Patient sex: M
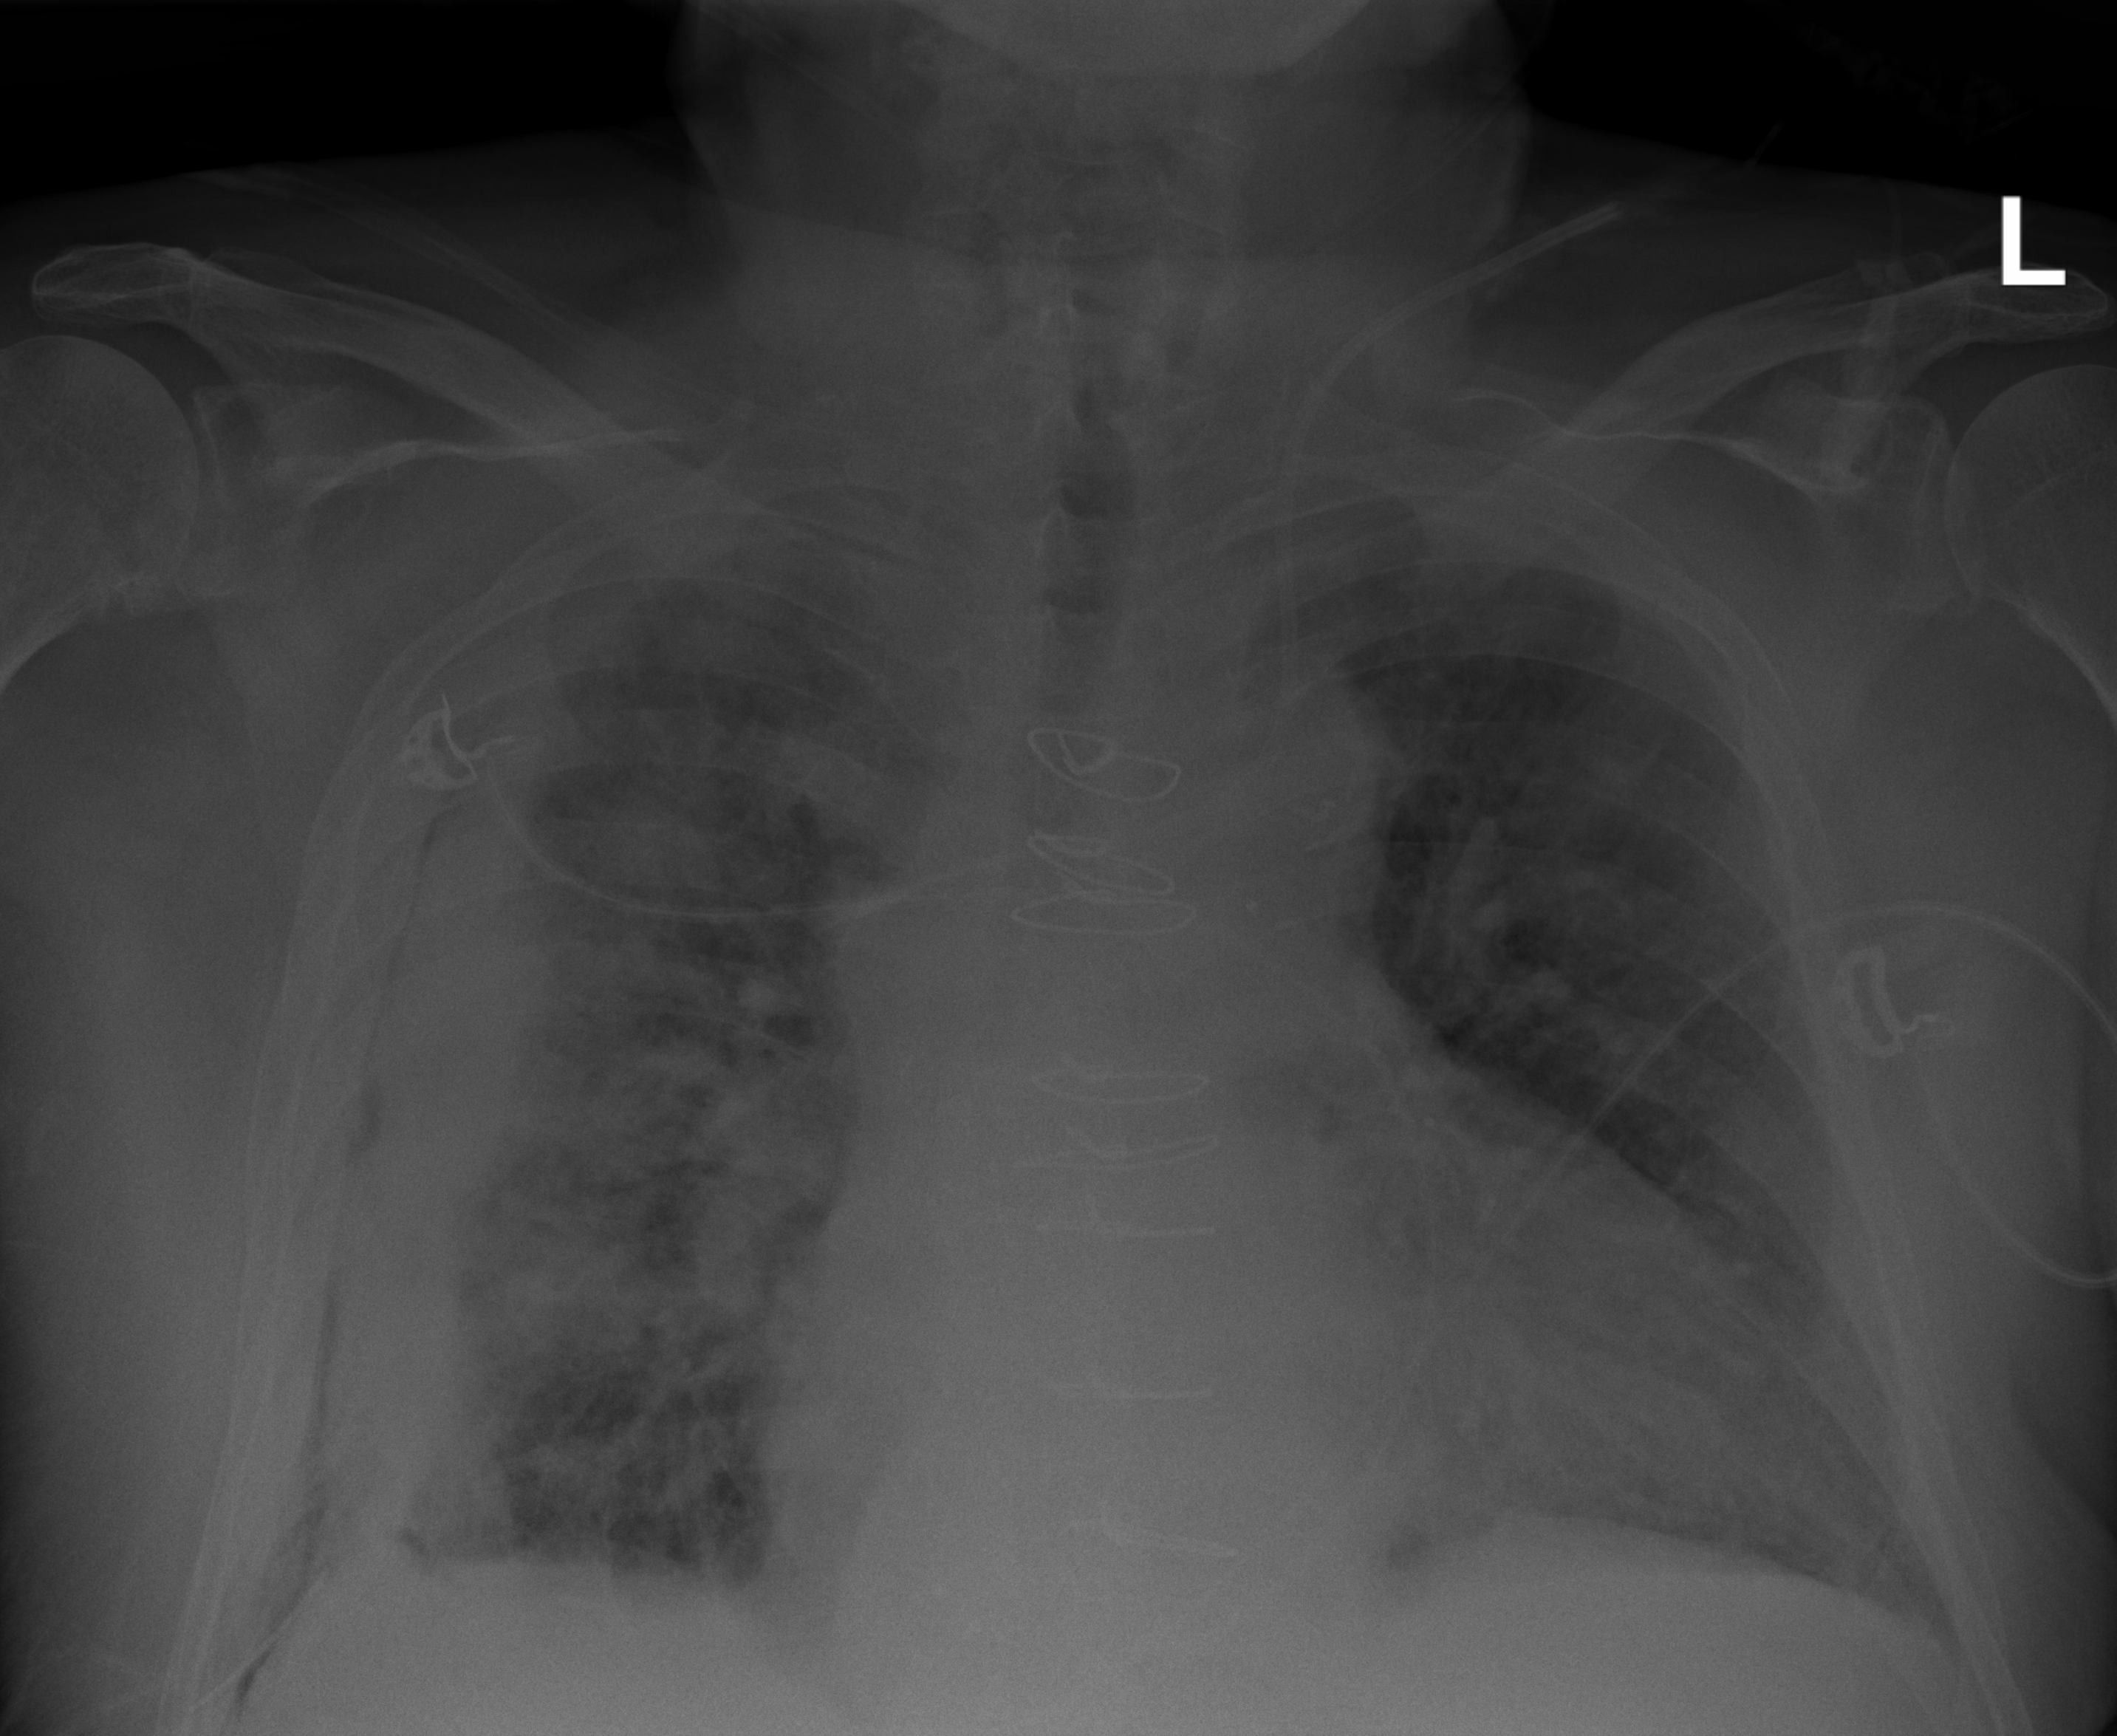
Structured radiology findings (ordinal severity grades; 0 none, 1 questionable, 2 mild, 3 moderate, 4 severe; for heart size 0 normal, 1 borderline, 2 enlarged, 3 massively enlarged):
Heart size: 2
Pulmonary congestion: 2
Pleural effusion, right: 3
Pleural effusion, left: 0
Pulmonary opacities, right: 3
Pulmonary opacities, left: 2
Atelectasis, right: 3
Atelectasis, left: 0